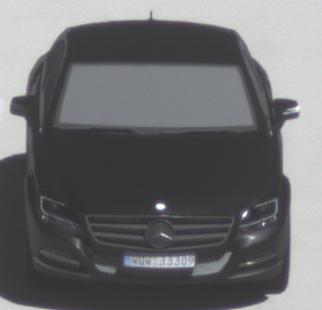
Make: Mercedes-Benz
Model: CLS Coupé 350
Detailed model: CLS-Class (218) Coupé
Model produced from: 2011/01
Model produced until: 2014/07
Doors: 4
Color: black
Road condition: dry road
Daytime: midday
Contrast: high contrast